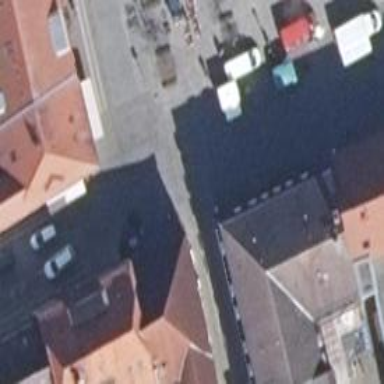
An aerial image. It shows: Living street.